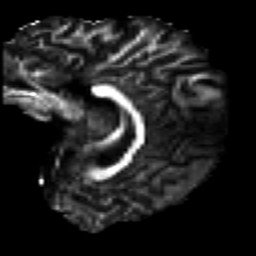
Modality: FA
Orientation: sagittal
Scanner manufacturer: ge
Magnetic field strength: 3 T
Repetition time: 7.98 s
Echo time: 0.0701 s